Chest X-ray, PA view. Patient: 39 years old, sex M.
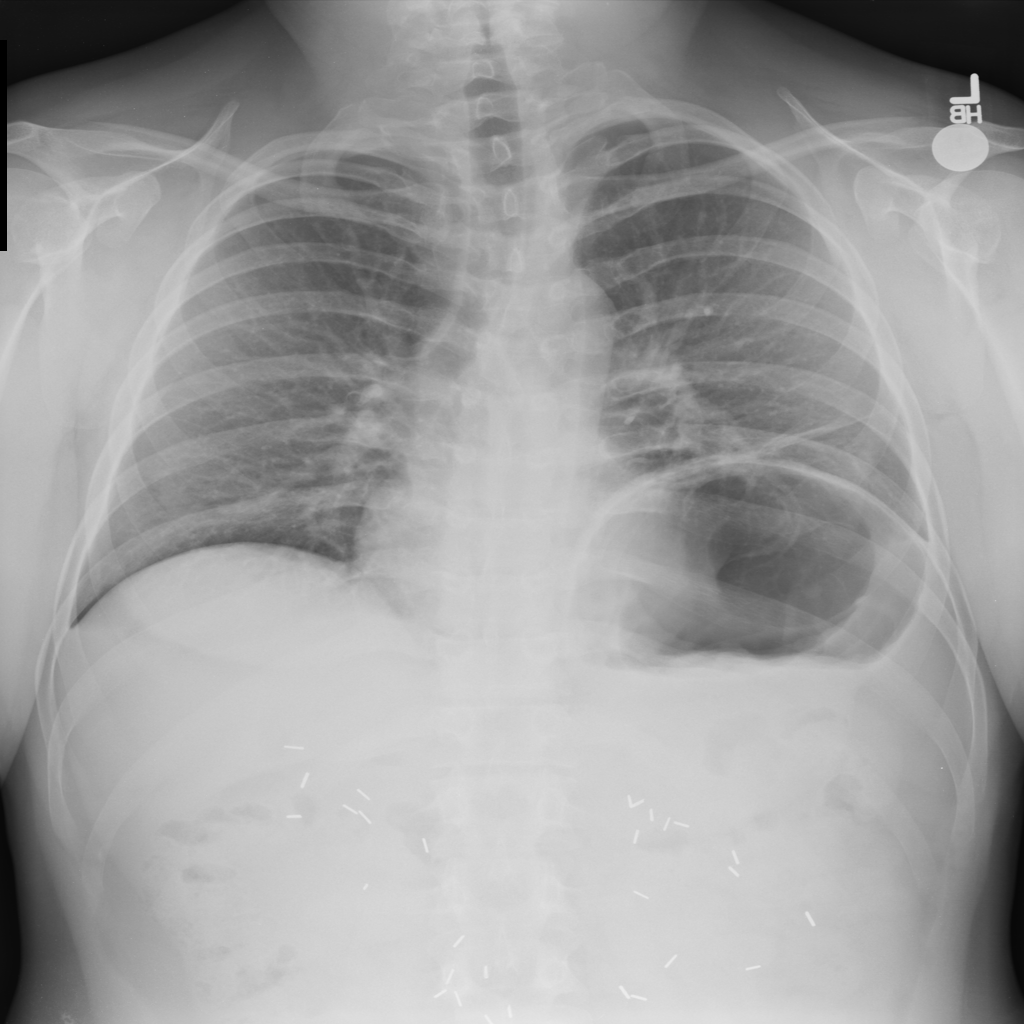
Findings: Fibrosis